Question: I have a query that produces a result like this:

The data is sorted by date DESC, then by time DESC, but also the common 'markers_name' elements are chunked together. (They're only chunked together for each date).
To do this I get the list of 'MAX(time)' values for every combination of '(markers_id, date)' in 'conditions', then join that list to the row set I am getting from the present query, and use the 'MAX(time)' values for sorting:
'''
SELECT
m.name AS markers_name,
c.time AS conditions_time,
c.date AS conditions_date,
s.name AS station_name
FROM markers m
INNER JOIN conditions c ON c.markers_id = m.id
INNER JOIN station s ON c.station_id = s.id
INNER JOIN (
SELECT
markers_id,
date,
MAX(time) AS time
FROM conditions
GROUP BY
markers_id,
date
) mx ON c.markers_id = mx.markers_id AND c.date = mx.date
ORDER BY
c.date DESC,
mx.time DESC,
m.name DESC,
c.time DESC
'''
The date and time is stored in the MySQL database as UTC time. The client uses javascript to convert the date and time to the local time zone.
The client uses ajax to request this data from the server so I can easily include timezone offset in the query using the javascript method getTimezoneOffset().
The date is stored into the database using separate date and time fields using this code:
'''
// convert timestamp to seconds
// time is provided by client as the number of milliseconds since January 1, 1970 00:00:00 UTC.
$utc_timestamp = trim($_POST['utc_timestamp']);
date_default_timezone_set('UTC');
$utc_timestamp = $utc_timestamp/1000;
$time = date("H:i:s",$utc_timestamp);
$date = date("YⓂ️d",$utc_timestamp);
'''
If necessary I could store $utc_timestamp instead of $time and $date, but it's a little scary to change the way I've been storing my data.
Thanks in advance....
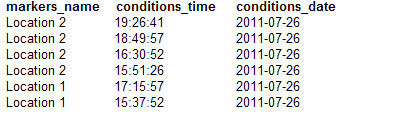
Answer: This is how I solved my issue with php.
The client gets the Timezone offset with javascript:
'''
var date = new Date();
var utcOffset = -date.getTimezoneOffset()/60;
'''
The client sends the offset to the server via ajax and the server fetches the offset:
'''
$utcOffset = isset($_REQUEST["utcOffset"]) ? $_REQUEST["utcOffset"] : 0;
$pieces = explode(".", $utcOffset);
$hours = $pieces[0];
// handle '.5' because some timezones include a half hour portion
if (sizeof($pieces) == 1)
$minutes = 0;
else
$minutes = '.' . $pieces[1];
// convert .5 to 30
$minutes *= 60;
if ($hours[0] == '-')
$minutes = '-' . $minutes;
'''
The server queries the database (this is shown in my original post). Then my php iterates through the results and produces xml, which is sent back to the client. Within that loop, I have placed this code, which converts the date and time from UTC to the client's local time:
'''
$time = date('g:i a', strtotime($hours . ' hours,' . $minutes . ' minutes', strtotime(date($row['conditions_date'] . $row['conditions_time']))));
$date = date('D, M j, Y', strtotime($hours . ' hours,' . $minutes . ' minutes', strtotime(date($row['conditions_date'] . $row['conditions_time']))));
'''
So in the database I have this date '2012-01-01' and this time '20:22:11'. The code above converts converts the time to '3:22 pm' and the date to 'Sun, Jan 1, 2012' when the client provides -5 (which is the value for Eastern Standard Time).